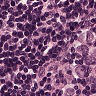
Metastatic tissue present: yes